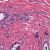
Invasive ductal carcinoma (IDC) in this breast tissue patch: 1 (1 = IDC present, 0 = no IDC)